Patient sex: F
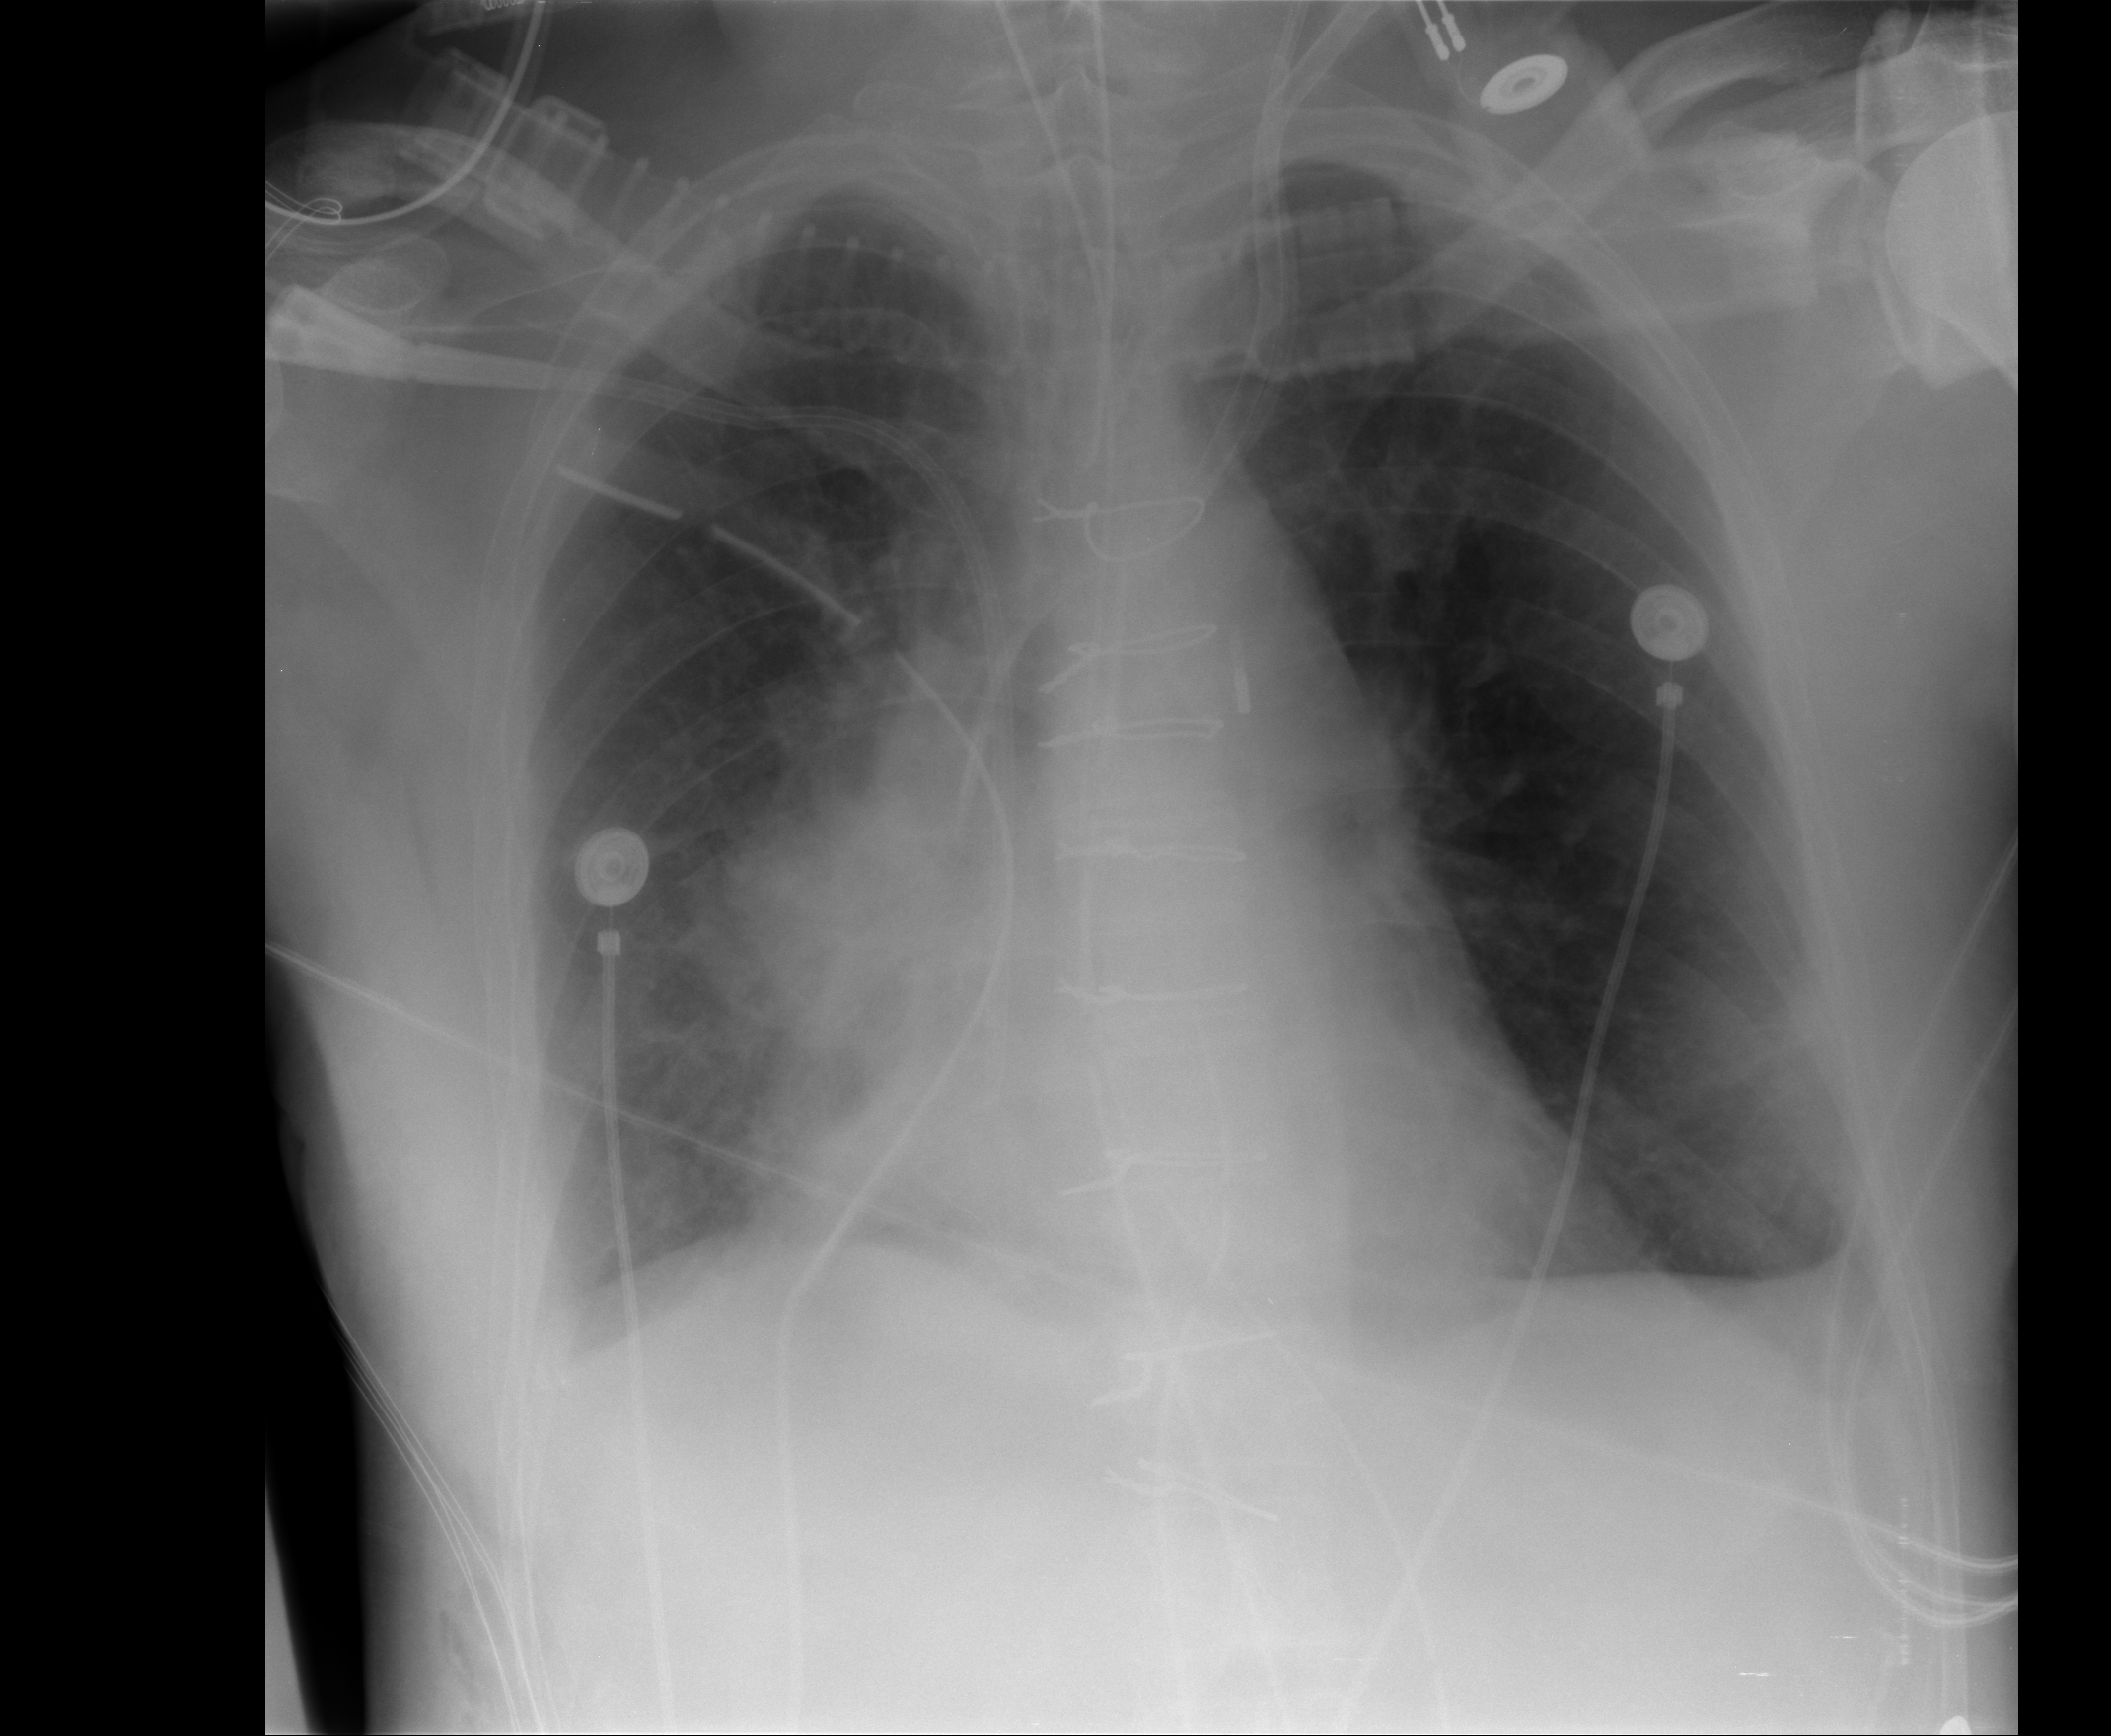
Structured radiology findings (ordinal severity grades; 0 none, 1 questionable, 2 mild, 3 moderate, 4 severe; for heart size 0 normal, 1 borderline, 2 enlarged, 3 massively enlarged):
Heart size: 2
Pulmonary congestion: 0
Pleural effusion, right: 2
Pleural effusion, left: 2
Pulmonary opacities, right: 0
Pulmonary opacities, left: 0
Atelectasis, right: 2
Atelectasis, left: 2